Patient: sex F, age 60
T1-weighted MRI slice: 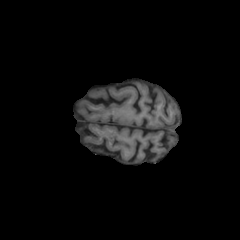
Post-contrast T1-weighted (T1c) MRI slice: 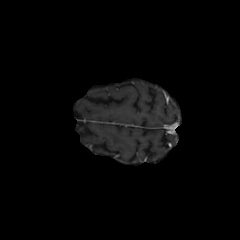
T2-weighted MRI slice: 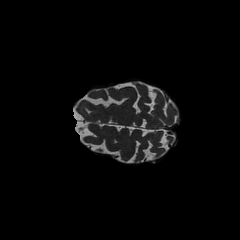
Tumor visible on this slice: no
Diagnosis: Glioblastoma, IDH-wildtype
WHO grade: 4